Question: In listening for key events in ActionBarSherlock in order to show the overflow menu on pre-ICS devices and am I'm facing an interesting problem. It would seem that I am unable to differentiate a simple key press versus when the user is long-pressing the menu key with the intention of displaying the IME. Both 'KeyEvent' instances are exactly the same and look like this:

Is there a straightforward way to differentiate between these two distinct events?
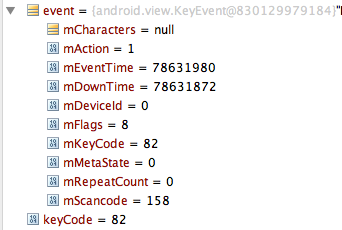
Answer: Hmmmm... 'onLongKeyPress()' does not seem to work with 'KEYCODE_MENU'. How annoying.
This seems to work on the Nexus S (4.0.3) and Nexus One (2.3.6):
'''
public class MenuKeyDetectorActivity extends Activity {
boolean wasLongPress=false;
@Override
public void onCreate(Bundle savedInstanceState) {
super.onCreate(savedInstanceState);
setContentView(R.layout.main);
}
@Override
public boolean onKeyDown(int keyCode, KeyEvent event) {
if (keyCode == KeyEvent.KEYCODE_MENU) {
wasLongPress=wasLongPress | event.isLongPress();
}
return(false);
}
@Override
public boolean onKeyUp(int keyCode, KeyEvent event) {
if (keyCode == KeyEvent.KEYCODE_MENU) {
Log.w("MKD", String.format("wasLongPress: %b", wasLongPress));
wasLongPress=false;
}
return(false);
}
}
'''
Basically, note whether it is a long-press or not in your 'onKeyDown()' calls, then use that information in 'onKeyUp()' to determine the final disposition.